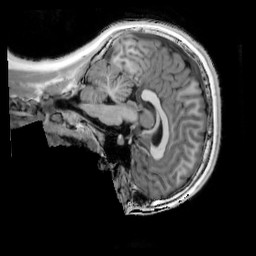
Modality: T1w
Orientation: sagittal
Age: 16
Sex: female
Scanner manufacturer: siemens
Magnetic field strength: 3 T
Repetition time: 4 s
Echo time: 0.00291 s